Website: crate-barrel
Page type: review-order
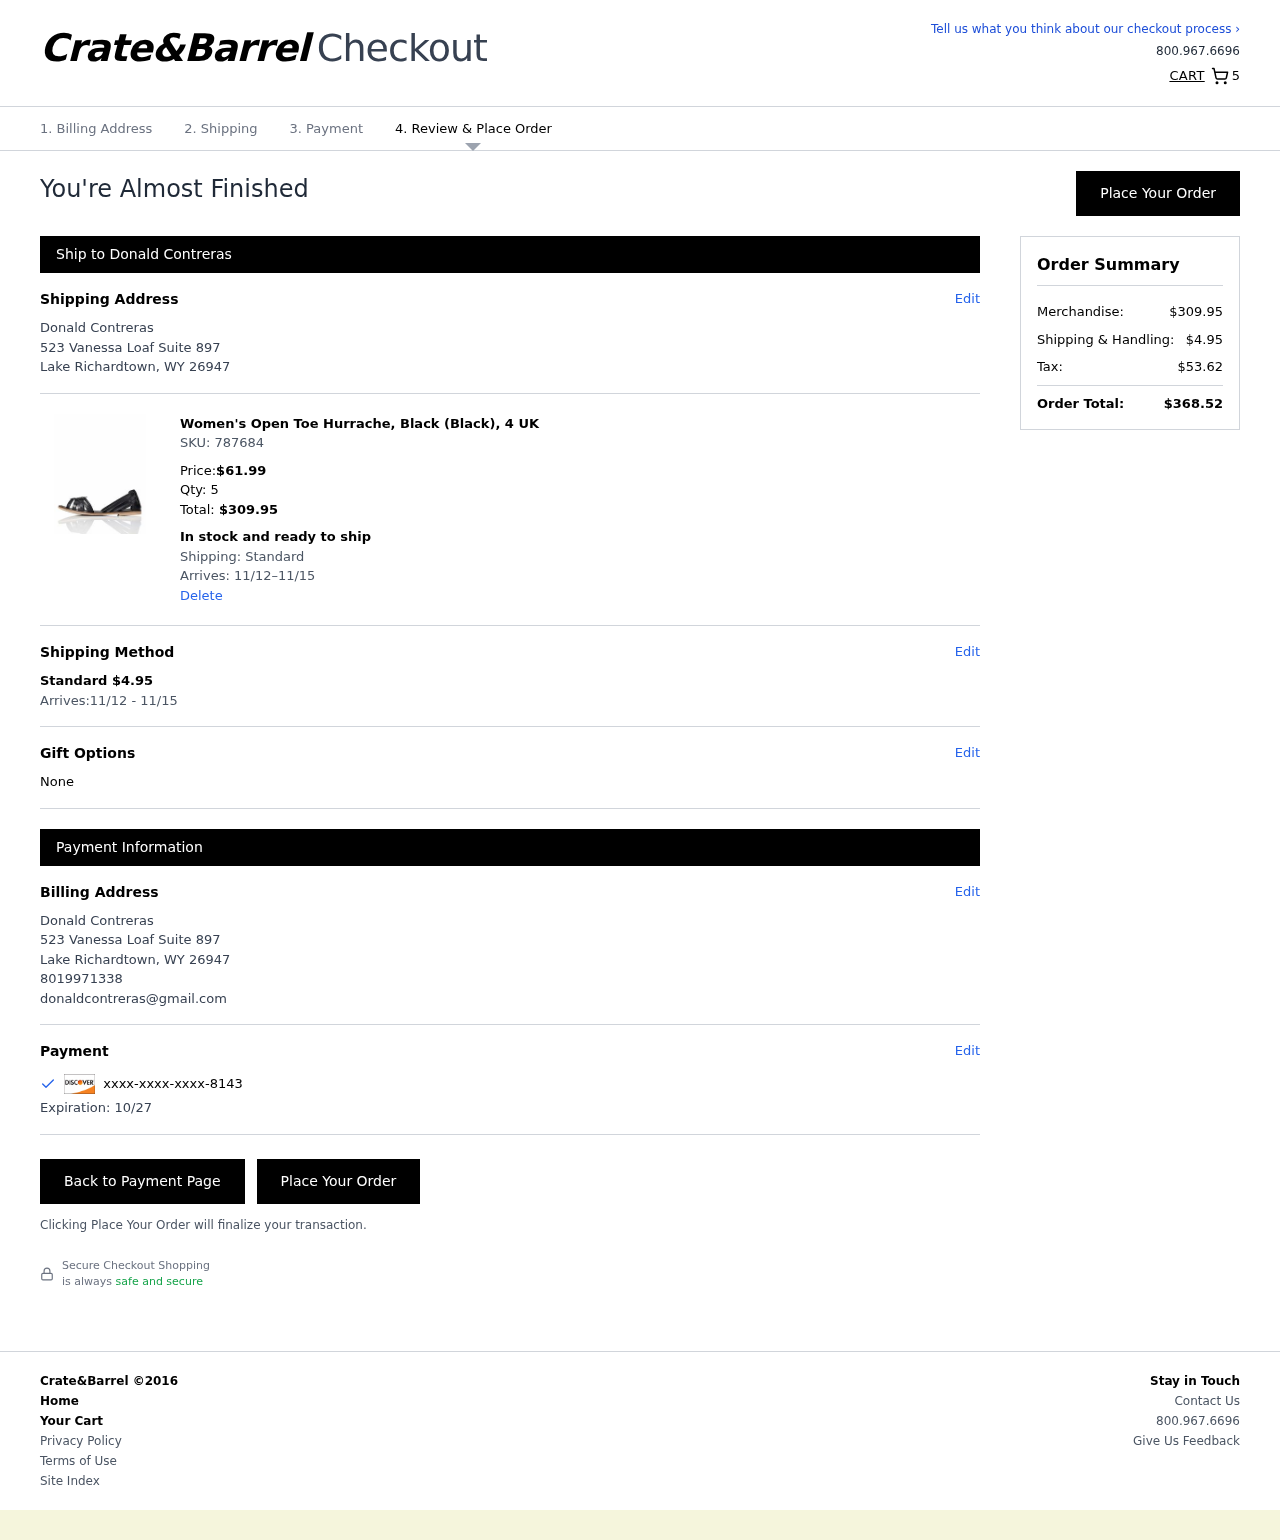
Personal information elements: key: PII_CARD_EXPIRY
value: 10/27
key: PII_CARD_LAST4
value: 8143
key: PII_EMAIL
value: donaldcontreras@gmail.com
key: PII_FULLNAME
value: Donald Contreras
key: PII_PHONE
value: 8019971338
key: PII_FIRSTNAME
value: Donald
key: PII_LASTNAME
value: Contreras
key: PII_FULLNAME2
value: Donald Contreras
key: PII_FULLNAME3
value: Donald Contreras
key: PII_FIRSTNAME2
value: Donald
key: PII_FIRSTNAME3
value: Donald
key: PII_LASTNAME2
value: Contreras
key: PII_LASTNAME3
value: Contreras
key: PII_FIRSTNAME_DERIVED
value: Donald
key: PII_LASTNAME_DERIVED
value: Contreras
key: PII_FULLNAME_DERIVED
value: Donald Contreras
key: PII_NAME_FULL_DERIVED
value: Donald Contreras
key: PII_STREET
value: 523 Vanessa Loaf Suite 897
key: PII_CITY
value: Lake Richardtown
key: PII_STATE_ABBR
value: WY
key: PII_POSTCODE
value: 26947
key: PII_POSTCODE_FULL
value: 26947
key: PII_POSTCODE_NUMERIC
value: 26947
Product elements: key: PRODUCT1_NAME
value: Women's Open Toe Hurrache, Black (Black), 4 UK
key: PRODUCT1_PRICE
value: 61.99
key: PRODUCT1_QUANTITY
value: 5
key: PRODUCT1_TOTAL
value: $309.95
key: PRODUCT_SKU_ID
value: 787684
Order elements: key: ORDER_NUM_ITEMS
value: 5
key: ORDER_DELIVERY_RANGE
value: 11/12–11/15
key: ORDER_SHIPPING_COST2
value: $4.95
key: ORDER_DELIVERY_RANGE2
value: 11/12 - 11/15
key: ORDER_SUBTOTAL
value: $309.95
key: ORDER_SHIPPING_COST3
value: $4.95
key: ORDER_TAX
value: $53.62
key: ORDER_TOTAL
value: $368.52